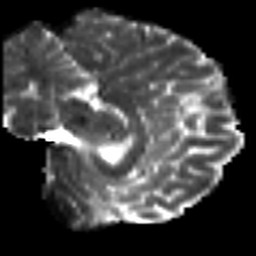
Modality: T2w
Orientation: sagittal
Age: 29
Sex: female
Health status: healthy
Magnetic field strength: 3 T
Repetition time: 8.4 s
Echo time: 0.0926 s